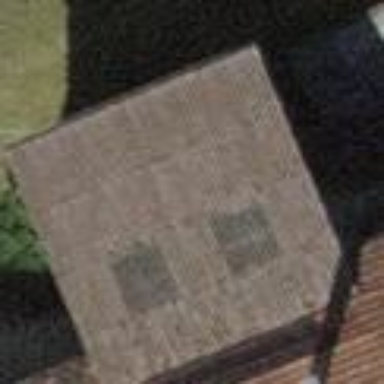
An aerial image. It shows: View of roof of building.